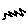
Label: zigzag